Question: Can someone please help me with this ?
I develop an application for iPhone that needs to communicate with my webservice (I use SOAP to communicate and TOMCAT as the web server). When I run the application on my iPhone4 with WiFi connection, it has no problem at all. I have a very fast response from the webserver.
However, when I use my 3G network (Vodafone in Australia), I realized that the response time is not in the acceptable level. Can someone please tell me what I should do to improve the performance ?

*In my iPhone App, I have tried: 'NSURLConnection synchronous, asynchronous and ASIHTTPFormRequest.' But in terms of performance, they are the same ! :(
Thanks a lot for your time Guys. I really appreciate it.
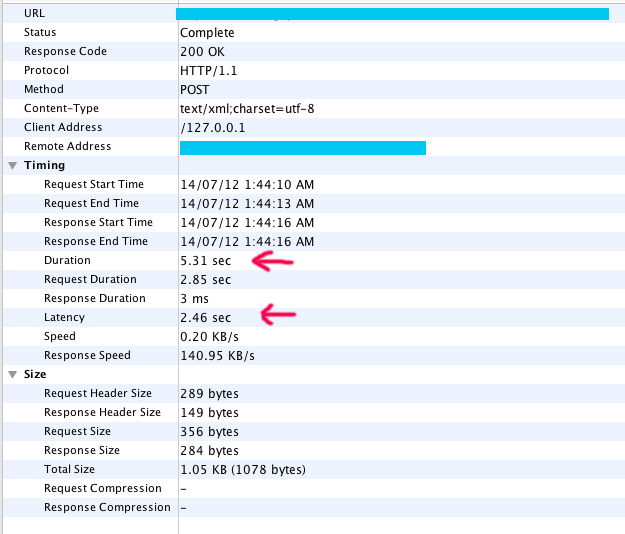
Answer: Unless you can provide radically less data, you have no control over your carrier's 3G network speed. Even if you use less data, estabikishing the connection can take a while.